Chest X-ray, AP view. Patient: 75 years old, sex M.
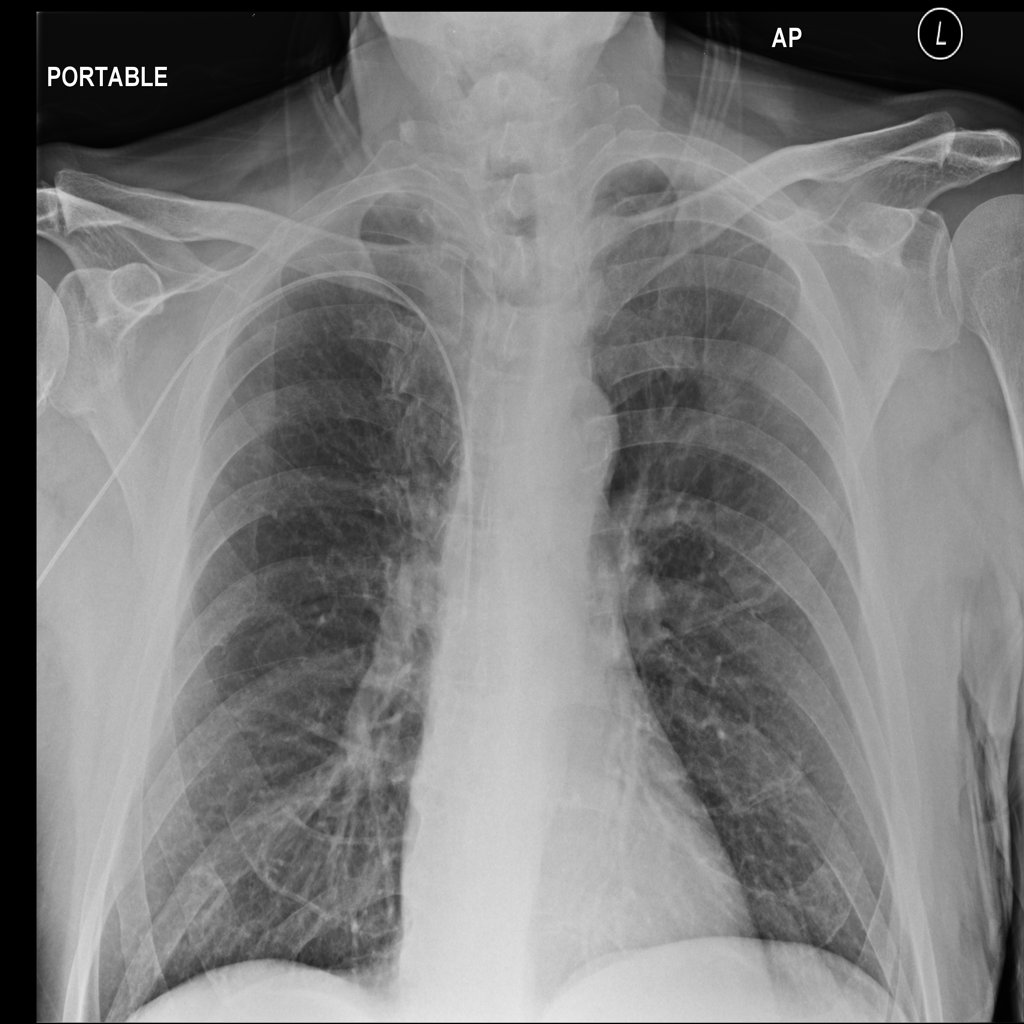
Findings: No Finding